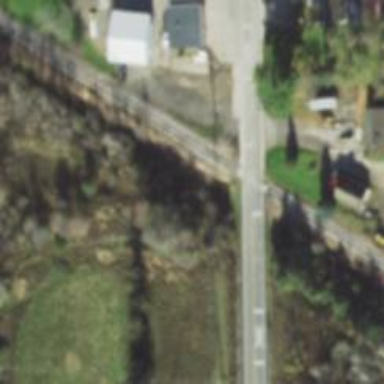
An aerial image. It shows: Level crossing along the railway.